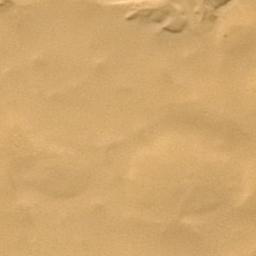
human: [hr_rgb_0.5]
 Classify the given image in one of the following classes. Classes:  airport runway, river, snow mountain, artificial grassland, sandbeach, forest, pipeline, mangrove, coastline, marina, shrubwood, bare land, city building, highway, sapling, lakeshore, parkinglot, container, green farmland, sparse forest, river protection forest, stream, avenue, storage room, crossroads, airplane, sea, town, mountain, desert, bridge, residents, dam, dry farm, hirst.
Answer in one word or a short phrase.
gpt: desert